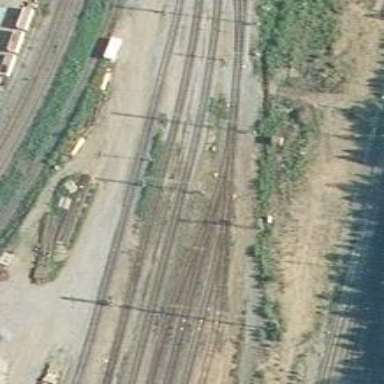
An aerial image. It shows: Disused railway with electrified contact lines passing through service yard.